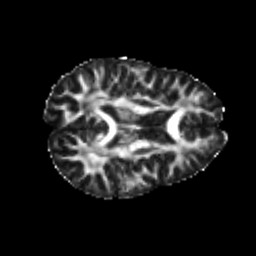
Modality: FA
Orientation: axial
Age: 24
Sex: female
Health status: healthy
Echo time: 0.074 s